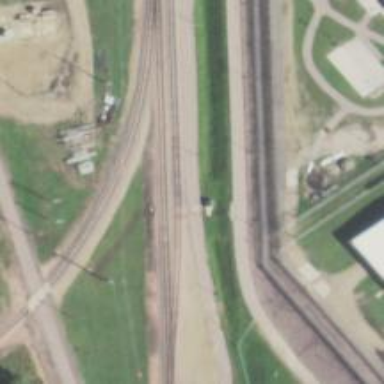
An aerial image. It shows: Railway siding with rails.